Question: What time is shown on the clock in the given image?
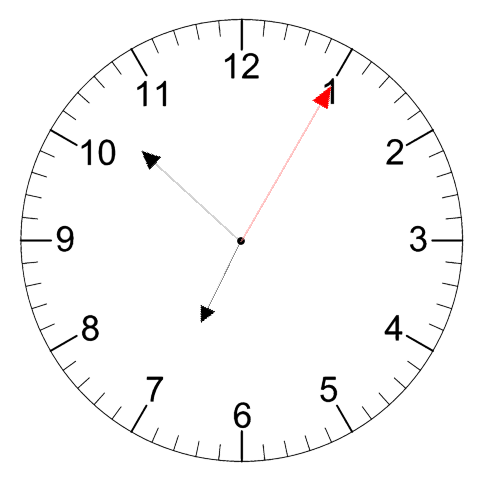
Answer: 06:52:05